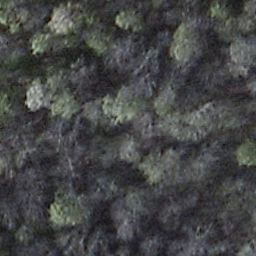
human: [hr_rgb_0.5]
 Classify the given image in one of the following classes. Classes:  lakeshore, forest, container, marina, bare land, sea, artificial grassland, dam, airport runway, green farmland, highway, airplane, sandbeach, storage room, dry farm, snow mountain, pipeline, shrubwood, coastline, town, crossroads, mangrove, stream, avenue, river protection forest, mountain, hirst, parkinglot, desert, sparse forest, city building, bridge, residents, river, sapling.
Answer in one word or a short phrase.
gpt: shrubwood